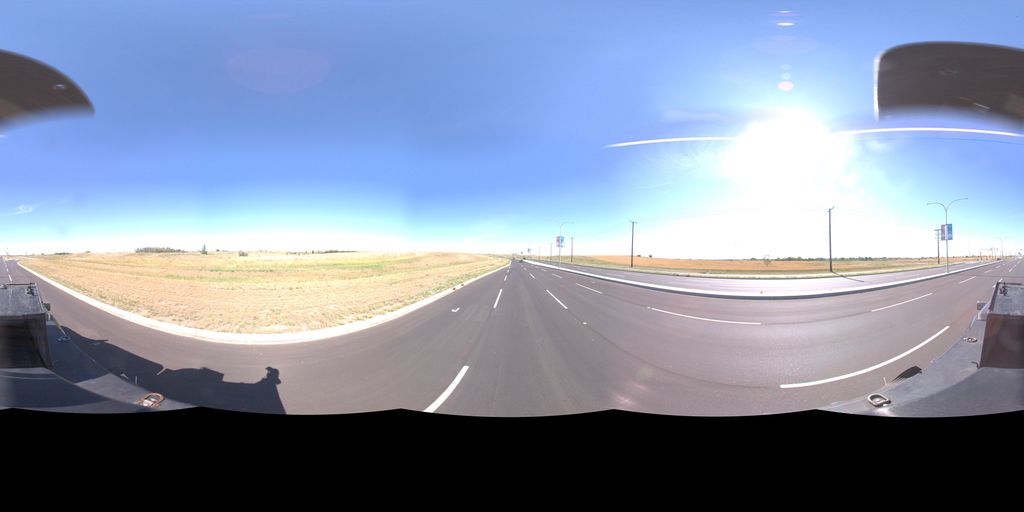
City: saskatoon